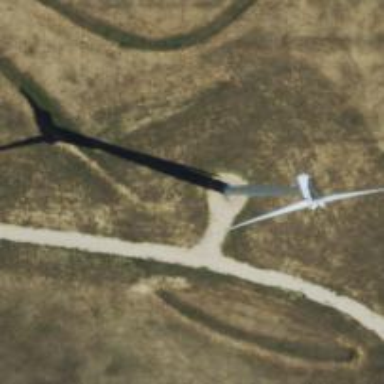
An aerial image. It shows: Wind generator powered by horizontal-axis wind turbine.